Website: apple
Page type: customer-info-address
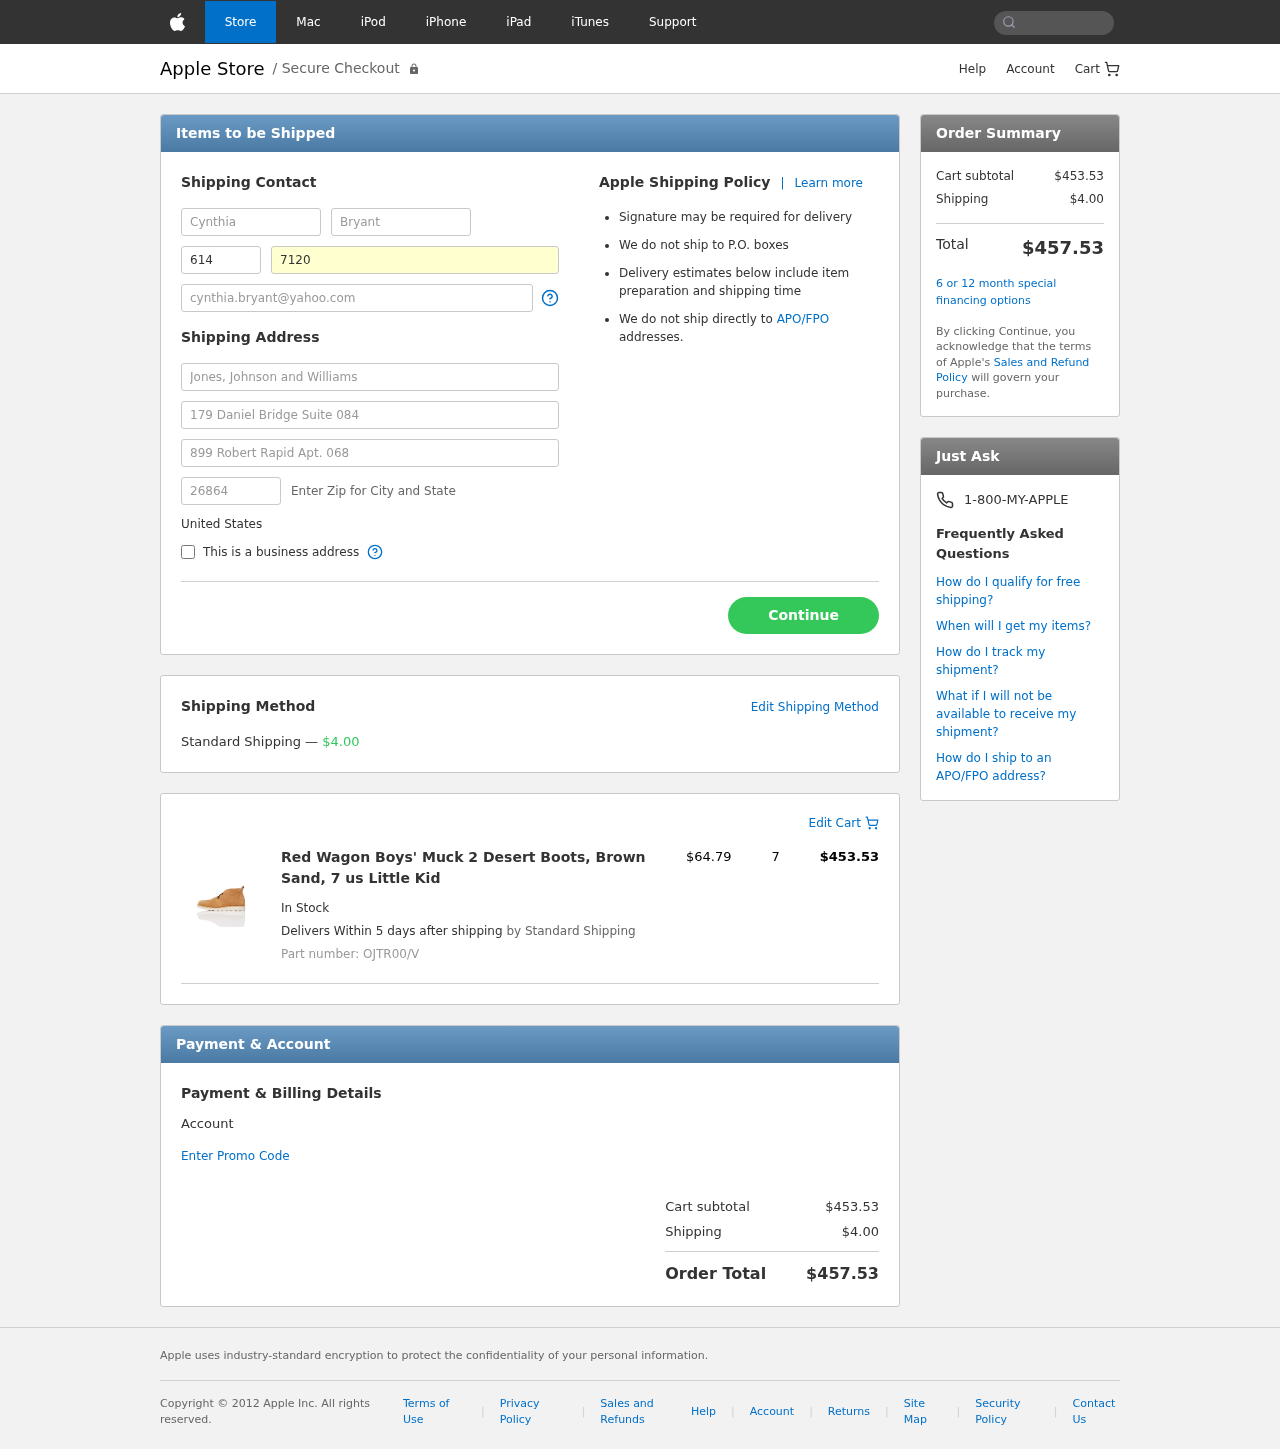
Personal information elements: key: PII_COUNTRY
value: United States
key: PII_FIRSTNAME
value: Cynthia
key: PII_LASTNAME
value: Bryant
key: PII_PHONE_AREA
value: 614
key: PII_PHONE_LINE
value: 7120
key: PII_EMAIL
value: cynthia.bryant@yahoo.com
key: PII_COMPANY
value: Jones, Johnson and Williams
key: PII_STREET
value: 179 Daniel Bridge Suite 084
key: PII_STREET2
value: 899 Robert Rapid Apt. 068
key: PII_POSTCODE
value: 26864
Product elements: key: PRODUCT1_NAME
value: Red Wagon Boys' Muck 2 Desert Boots, Brown Sand, 7 us Little Kid
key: PRODUCT1_PRICE
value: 64.79
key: PRODUCT1_QUANTITY
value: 7
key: PRODUCT1_SKU
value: OJTR00/V
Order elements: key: ORDER_SHIPPING_COST
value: $4.00
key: ORDER_ITEM_TOTAL
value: $453.53
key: ORDER_SUBTOTAL
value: $453.53
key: ORDER_TOTAL
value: $457.53